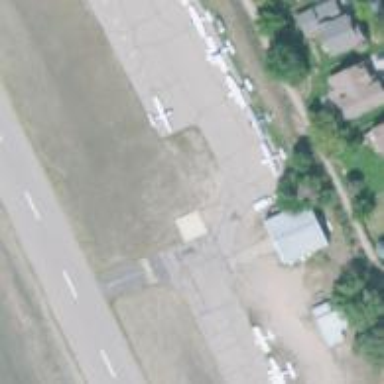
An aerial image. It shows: Image of taxiway at airport.